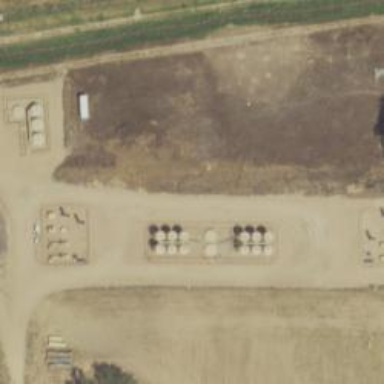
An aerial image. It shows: Storage tank with man-made structure.